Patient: sex M, age 57
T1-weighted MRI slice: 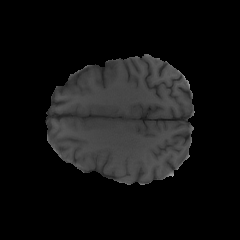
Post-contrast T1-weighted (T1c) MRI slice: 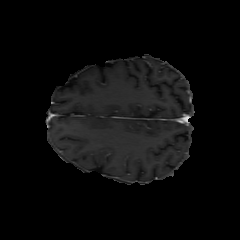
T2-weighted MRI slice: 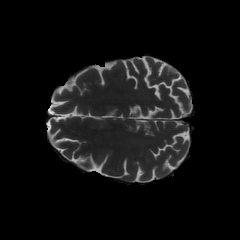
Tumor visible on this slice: no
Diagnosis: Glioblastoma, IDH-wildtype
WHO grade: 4